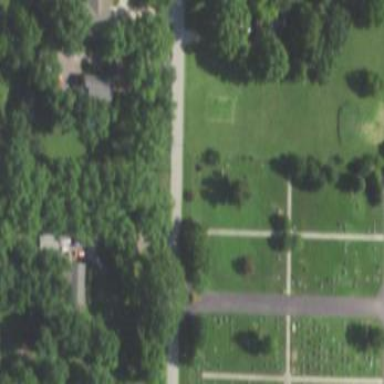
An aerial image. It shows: Cemetery.